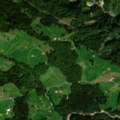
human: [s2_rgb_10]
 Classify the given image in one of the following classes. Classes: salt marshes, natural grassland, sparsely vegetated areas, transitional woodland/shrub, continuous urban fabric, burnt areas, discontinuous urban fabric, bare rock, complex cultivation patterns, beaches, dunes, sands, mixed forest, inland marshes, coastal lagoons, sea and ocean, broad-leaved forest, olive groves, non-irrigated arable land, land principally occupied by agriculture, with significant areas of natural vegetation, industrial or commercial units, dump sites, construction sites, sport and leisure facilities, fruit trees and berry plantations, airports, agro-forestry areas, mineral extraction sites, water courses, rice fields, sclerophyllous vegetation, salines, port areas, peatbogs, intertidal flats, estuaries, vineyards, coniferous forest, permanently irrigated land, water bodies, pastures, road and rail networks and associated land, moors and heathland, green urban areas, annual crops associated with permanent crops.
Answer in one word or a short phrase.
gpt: pastures, complex cultivation patterns, coniferous forest, mixed forest